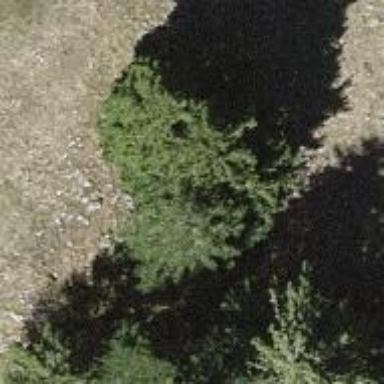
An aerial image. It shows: Needle-leaved tree in nature.